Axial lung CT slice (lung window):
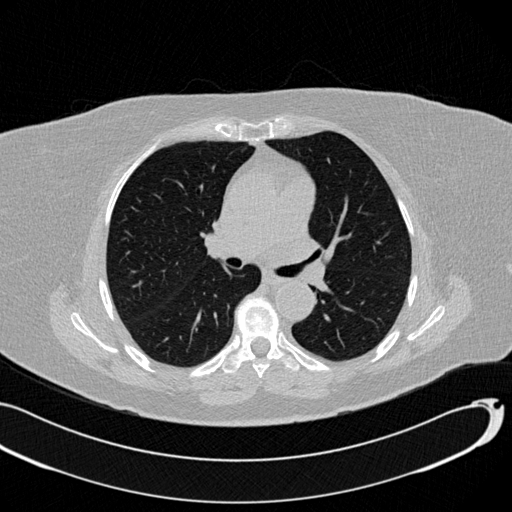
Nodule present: no